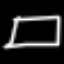
Label: square